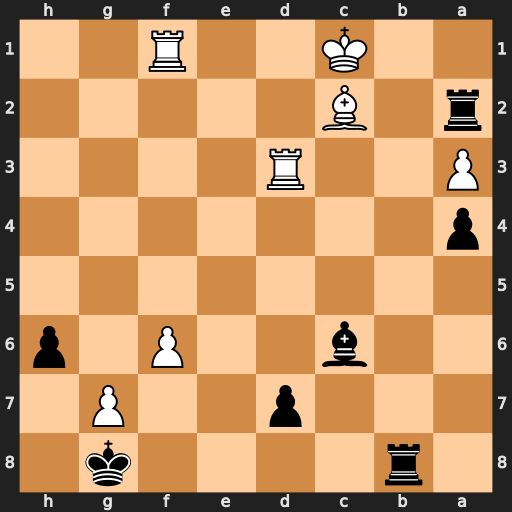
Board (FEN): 1r4k1/3p2P1/2b2P1p/8/p7/P2R4/r1B5/2K2R2
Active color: b
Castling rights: -
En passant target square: -
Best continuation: Ra1+ Kd2 Rxf1